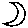
Label: moon